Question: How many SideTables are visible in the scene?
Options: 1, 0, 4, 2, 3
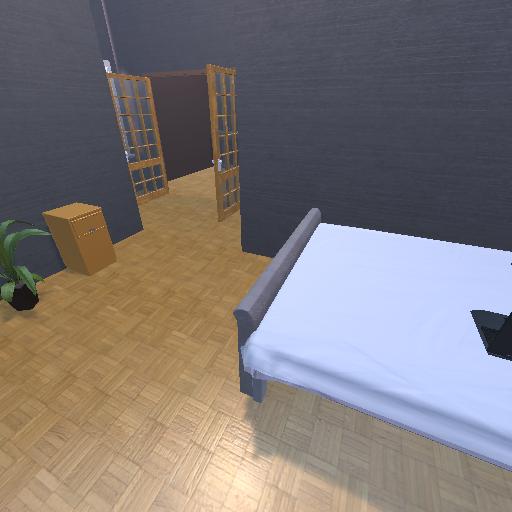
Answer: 1